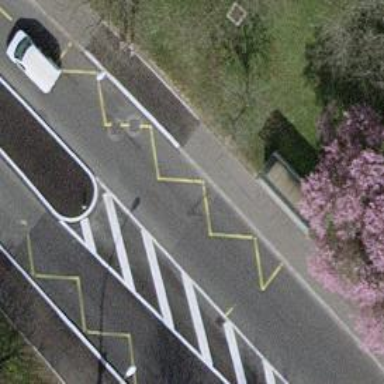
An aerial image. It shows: Bus stop with stop position for public transport.